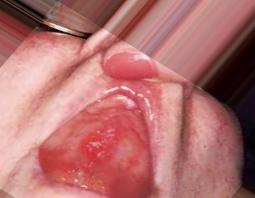
Condition: Mouth Ulcer